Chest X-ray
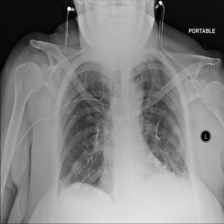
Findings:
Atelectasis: negative
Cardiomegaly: negative
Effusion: negative
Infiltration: negative
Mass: negative
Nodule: positive
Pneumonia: negative
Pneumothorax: negative
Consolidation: negative
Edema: negative
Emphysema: negative
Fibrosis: negative
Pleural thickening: positive
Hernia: negative